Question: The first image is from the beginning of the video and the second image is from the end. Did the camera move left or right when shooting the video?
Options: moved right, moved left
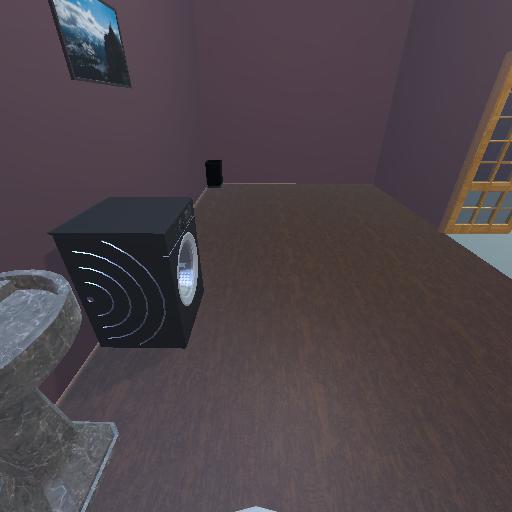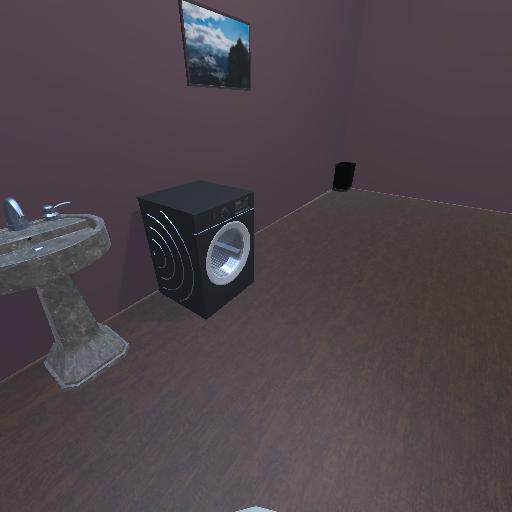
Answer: moved right